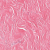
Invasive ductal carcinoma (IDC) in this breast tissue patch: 0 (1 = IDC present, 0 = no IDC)